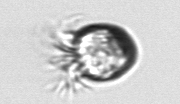
Label: Ciliophora